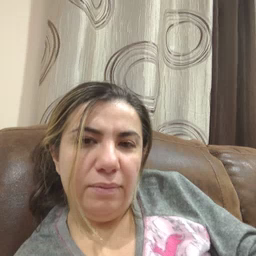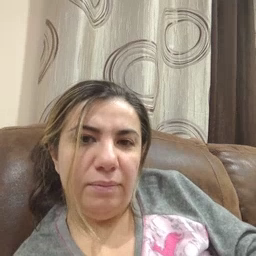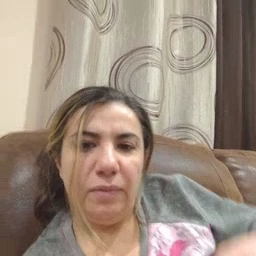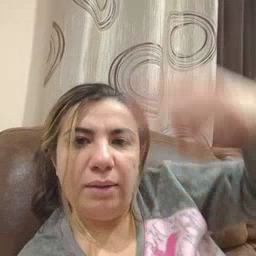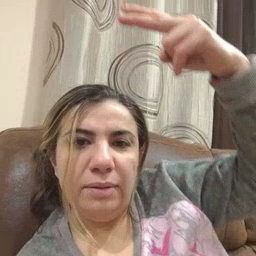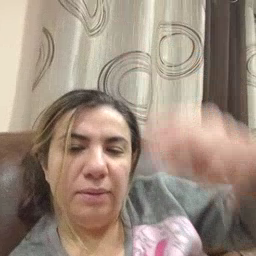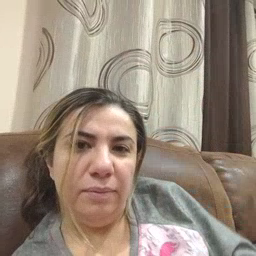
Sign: high